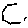
Label: hexagon